Aerial crown-view tile of a tropical tree (Barro Colorado Island, Panama), acquired 20250217:
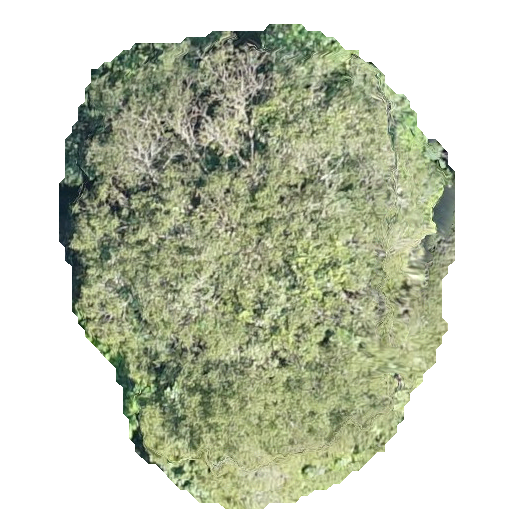
Species: Astronium graveolens
GBIF accepted scientific name: Astronium graveolens
Crown area: 217.121 m²